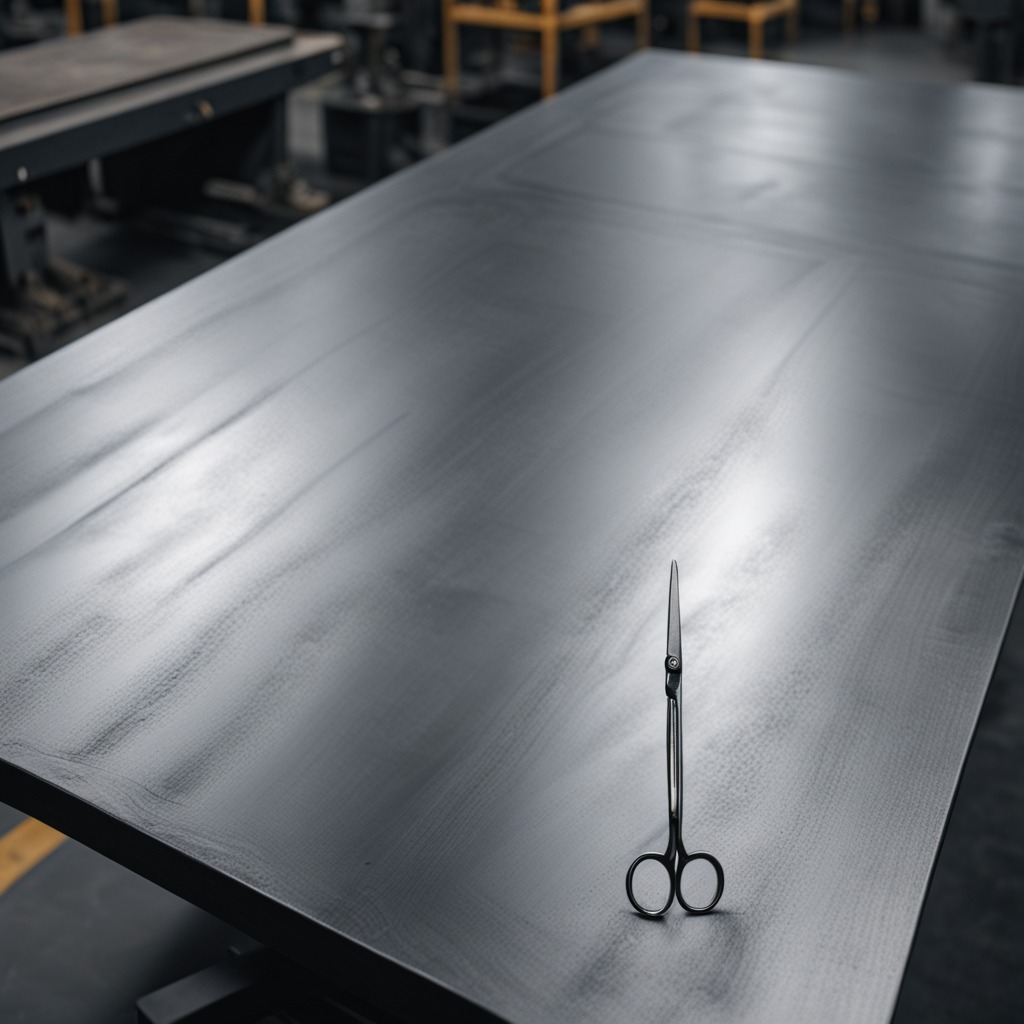
A scissor lying on a cold steel table in a mining workshop gritty textures